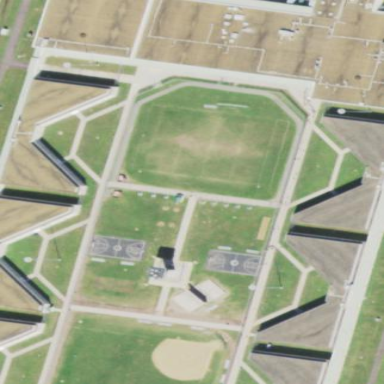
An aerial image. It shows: Prison enclosed by fence.